Interaction volume radius: 10 \u00c5
Interaction volume height: 30 \u00c5
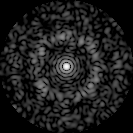
Disorder parameter: 0.7698